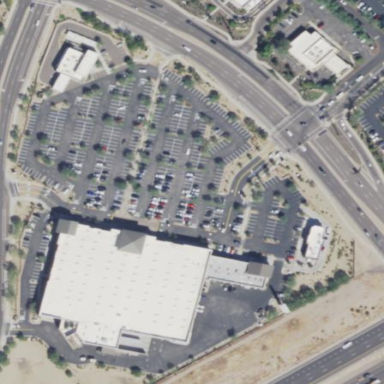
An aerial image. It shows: Retail area.